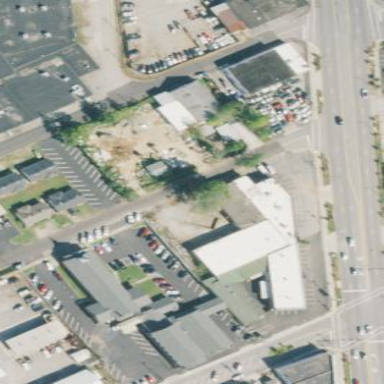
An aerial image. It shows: Retail area.